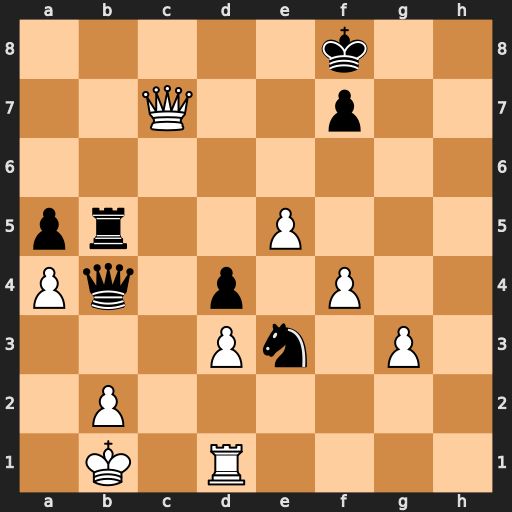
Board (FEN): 5k2/2Q2p2/8/pr2P3/Pq1p1P2/3Pn1P1/1P6/1K1R4
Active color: w
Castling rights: -
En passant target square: -
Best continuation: axb5 Nxd1 Qd6+ Ke8 Qxb4